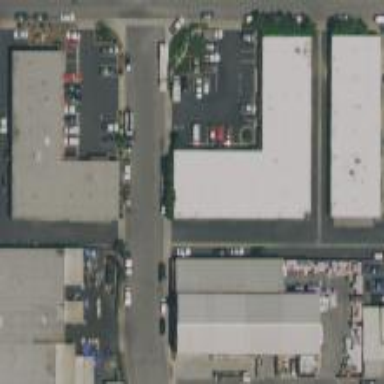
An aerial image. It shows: Warehouse.